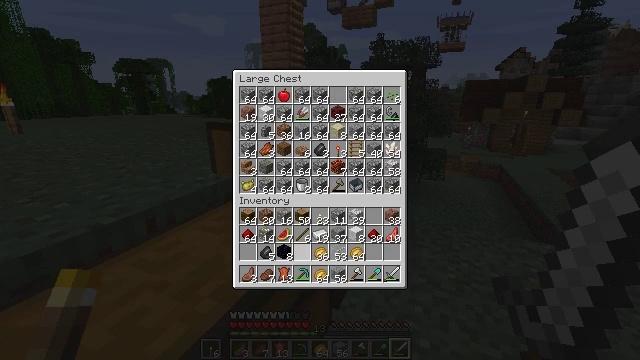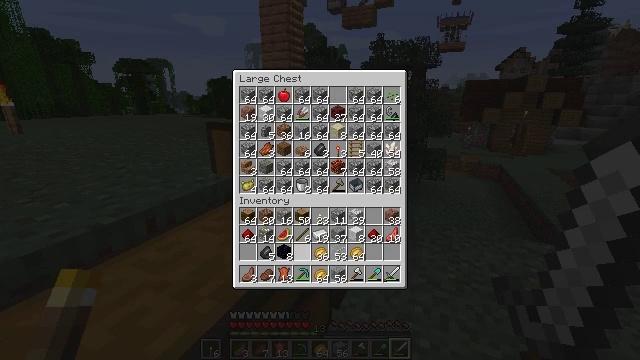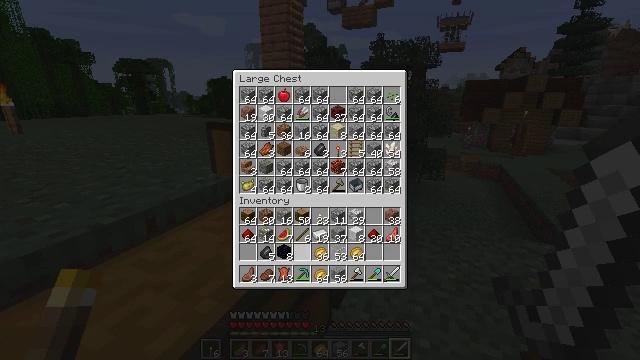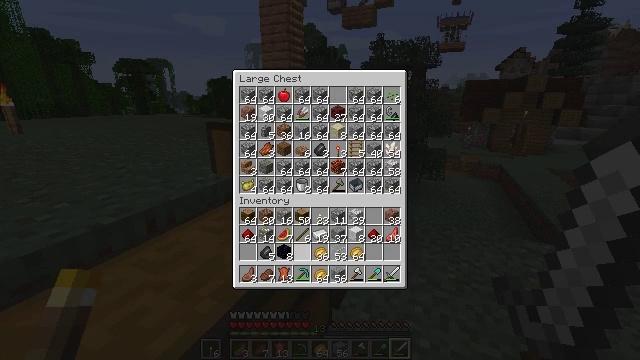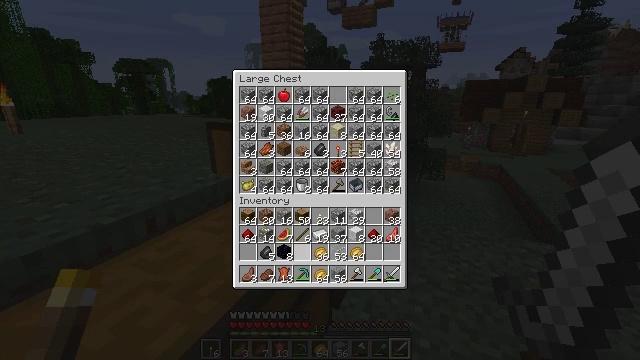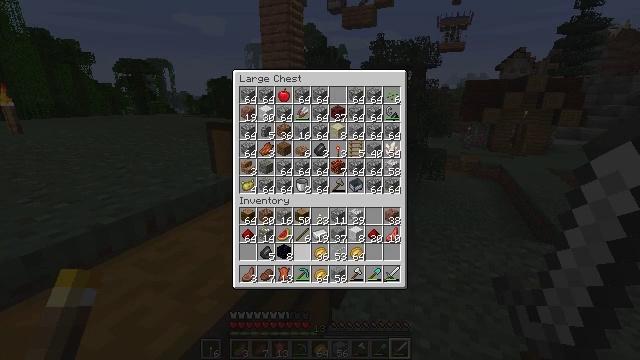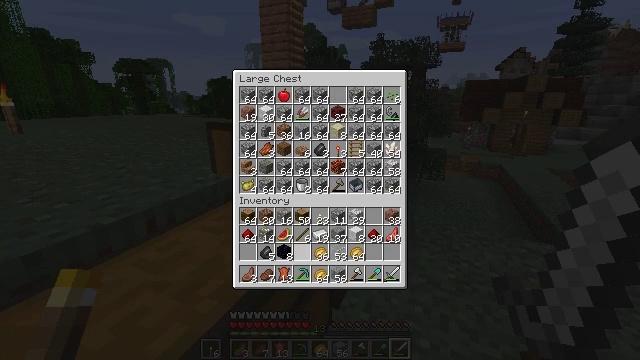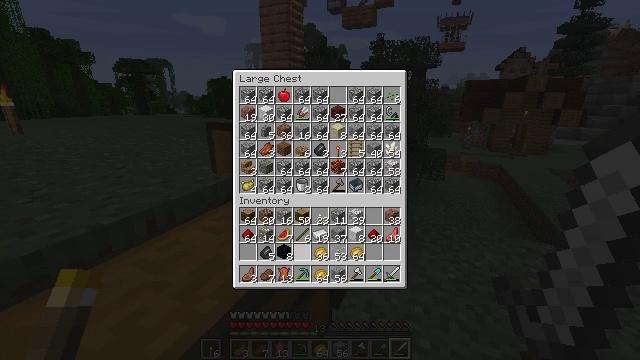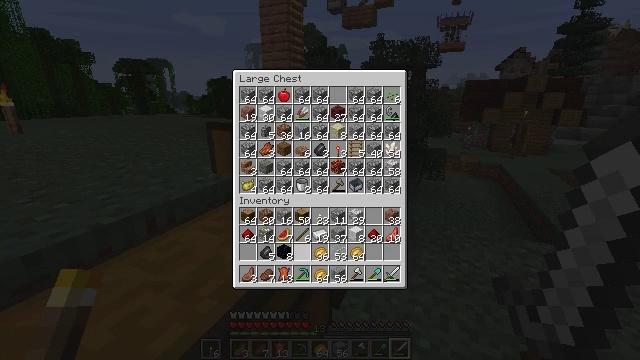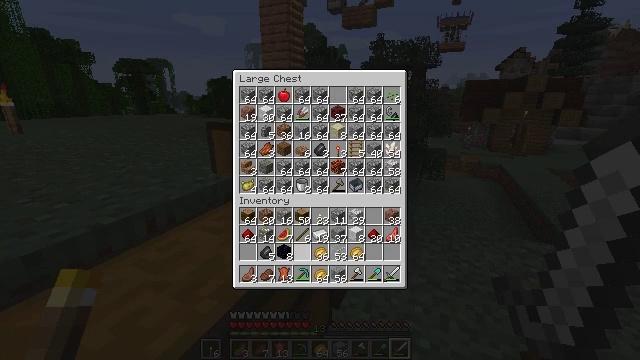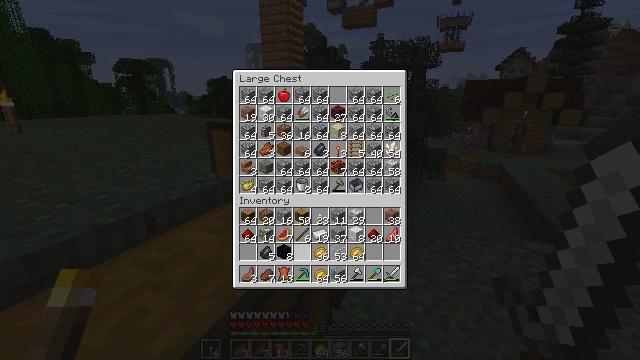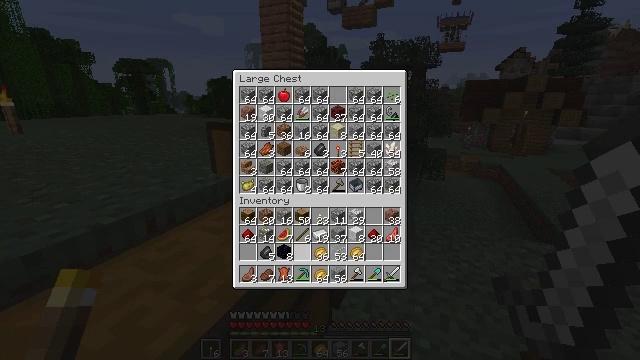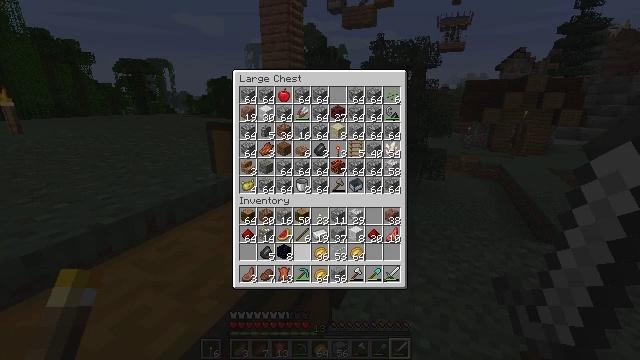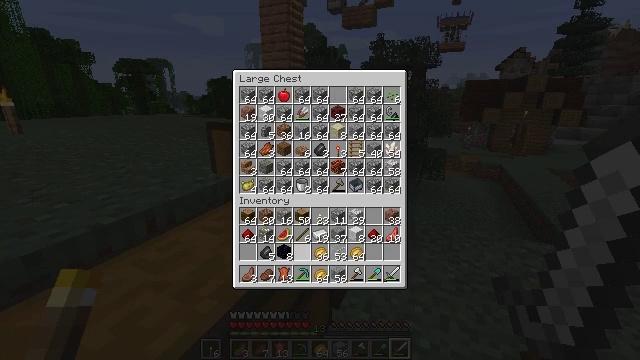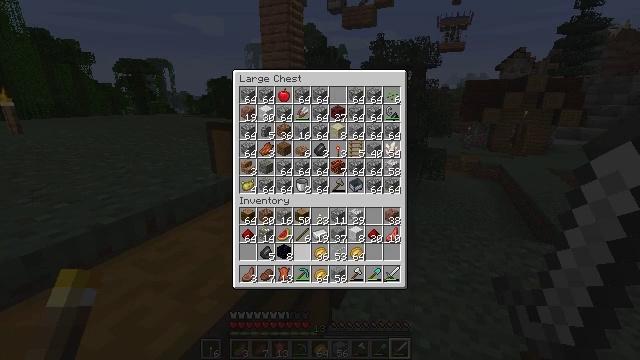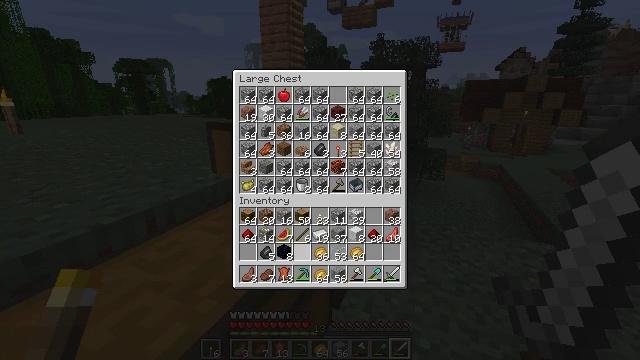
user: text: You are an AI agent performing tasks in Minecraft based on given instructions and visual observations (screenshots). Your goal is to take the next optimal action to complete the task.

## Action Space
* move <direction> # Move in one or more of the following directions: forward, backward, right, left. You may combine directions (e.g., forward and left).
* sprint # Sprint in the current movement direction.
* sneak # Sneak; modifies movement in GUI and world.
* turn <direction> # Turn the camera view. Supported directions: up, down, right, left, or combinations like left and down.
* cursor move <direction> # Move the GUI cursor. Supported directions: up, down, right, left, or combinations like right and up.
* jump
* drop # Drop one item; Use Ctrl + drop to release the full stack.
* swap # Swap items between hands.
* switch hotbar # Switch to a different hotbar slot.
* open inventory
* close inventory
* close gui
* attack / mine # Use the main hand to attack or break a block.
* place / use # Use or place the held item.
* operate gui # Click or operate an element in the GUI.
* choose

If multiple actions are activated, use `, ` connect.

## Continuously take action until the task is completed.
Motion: motion action
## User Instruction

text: Gather melon for food.
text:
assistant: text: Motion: no_op
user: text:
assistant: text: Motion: no_op
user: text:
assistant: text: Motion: no_op
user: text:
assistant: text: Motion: no_op
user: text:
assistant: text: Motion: no_op
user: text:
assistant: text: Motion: no_op
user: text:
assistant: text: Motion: no_op
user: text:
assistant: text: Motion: no_op
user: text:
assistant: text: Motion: no_op
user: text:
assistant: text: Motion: no_op
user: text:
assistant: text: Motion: no_op
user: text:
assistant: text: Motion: no_op
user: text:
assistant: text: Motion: no_op
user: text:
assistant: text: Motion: no_op
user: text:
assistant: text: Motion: no_op
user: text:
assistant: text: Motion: no_op
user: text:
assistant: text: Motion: no_op
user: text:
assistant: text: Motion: no_op
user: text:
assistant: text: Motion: no_op
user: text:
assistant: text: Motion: no_op
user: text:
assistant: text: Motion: no_op
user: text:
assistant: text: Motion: no_op
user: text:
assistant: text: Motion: no_op
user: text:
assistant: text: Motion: no_op
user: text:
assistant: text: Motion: no_op
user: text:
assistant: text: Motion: no_op
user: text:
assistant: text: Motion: no_op
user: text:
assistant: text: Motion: no_op
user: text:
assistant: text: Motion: no_op
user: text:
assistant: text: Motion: no_op